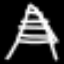
Label: The Eiffel Tower